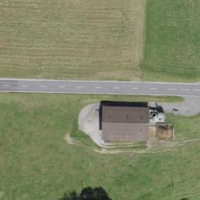
EUNIS habitat code: 24
Species observed at this site:
Saxifraga rotundifolia